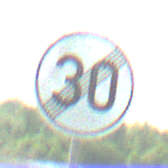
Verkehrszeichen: EndeGeschwindigkeit30
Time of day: MorningAfternoon
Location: Outdoor (Nature)
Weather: PartlyCloudy
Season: NotSpecified
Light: Natural